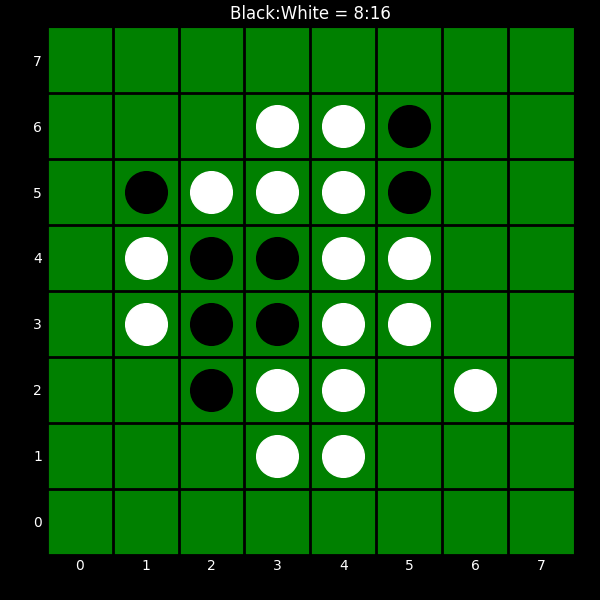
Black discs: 8
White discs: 16